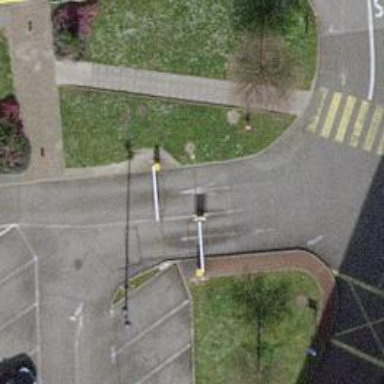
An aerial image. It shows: Lift gate barrier.